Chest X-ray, AP view. Patient: 21 years old, sex M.
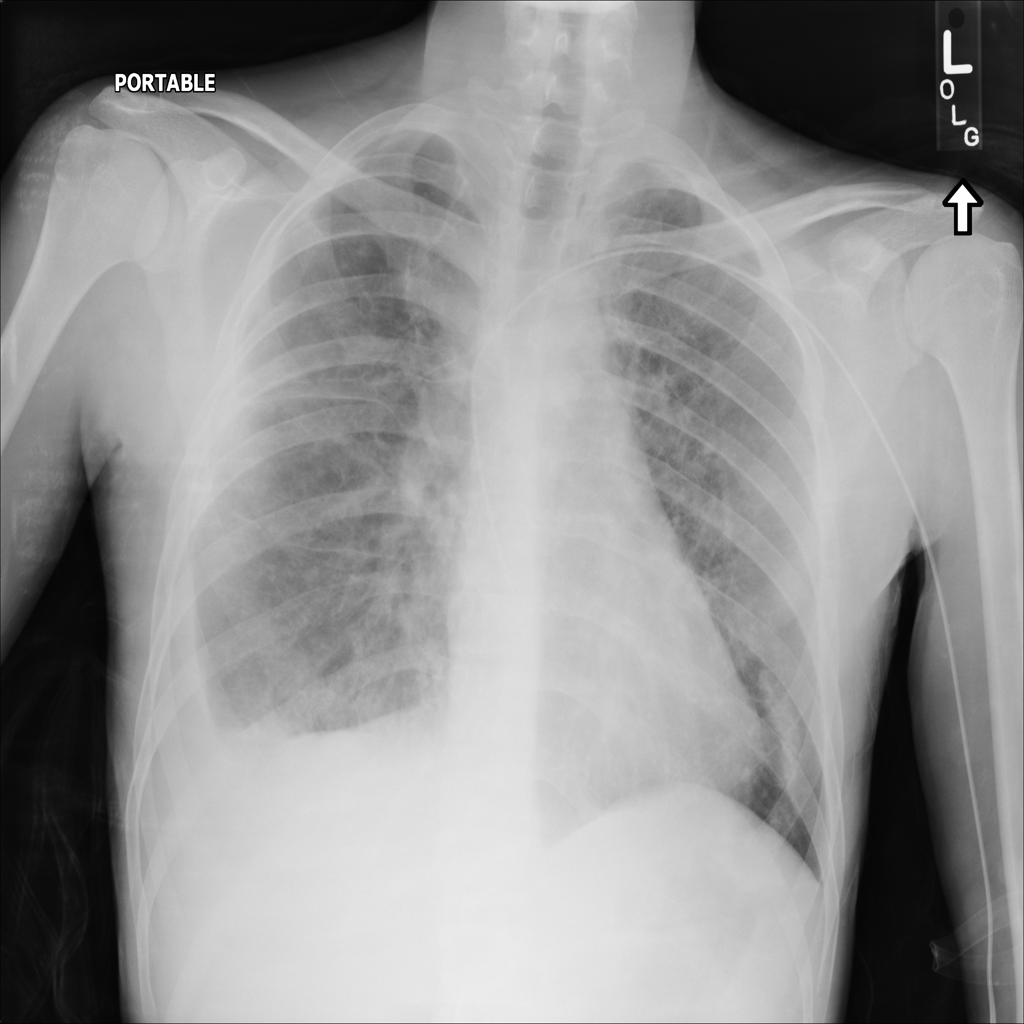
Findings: Effusion